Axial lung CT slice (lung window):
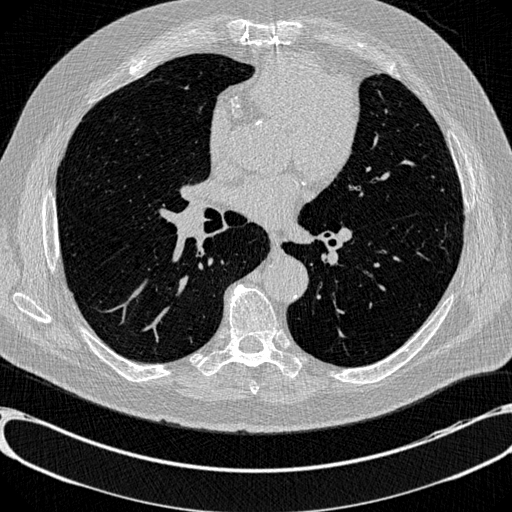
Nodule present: no